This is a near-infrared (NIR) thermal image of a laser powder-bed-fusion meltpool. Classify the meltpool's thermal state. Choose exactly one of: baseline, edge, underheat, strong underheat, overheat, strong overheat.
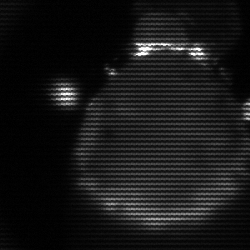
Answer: edge